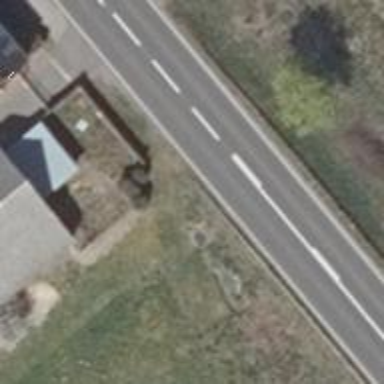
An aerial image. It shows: Secondary road with asphalt surface.